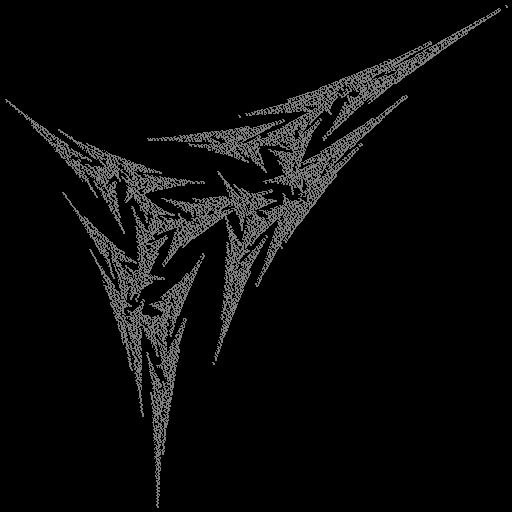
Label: snowcap